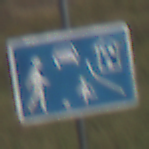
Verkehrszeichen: BeginnVerkehrsberuhigterBereich
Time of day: MorningAfternoon
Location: Outdoor (Nature)
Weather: Clear
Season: Autumn
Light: Natural